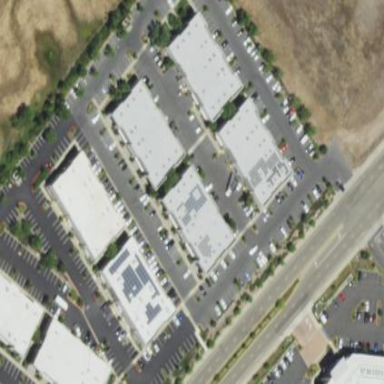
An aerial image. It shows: Commercial area.